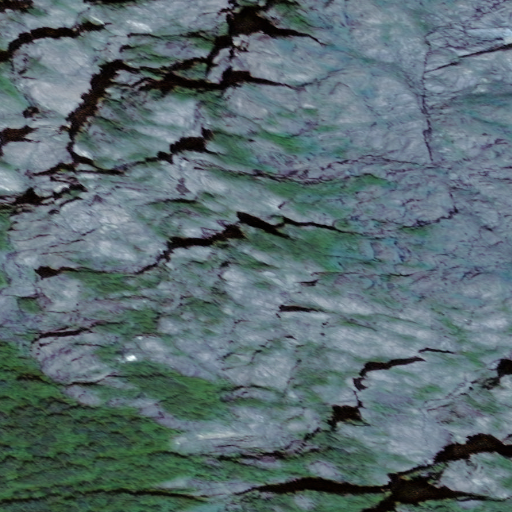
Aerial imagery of mountain in Alaska named Mount Wordie containing only unknown